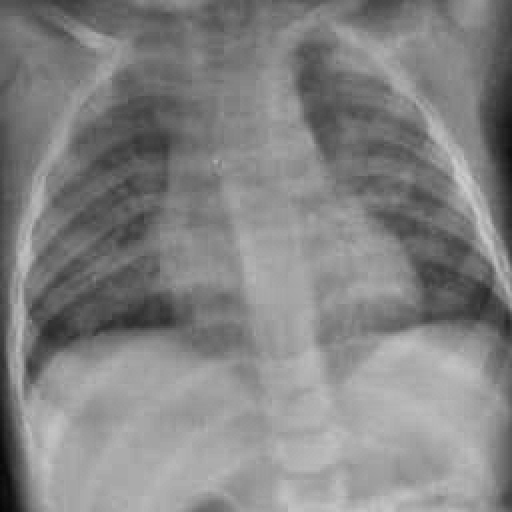
Finding: TUBERCULOSIS